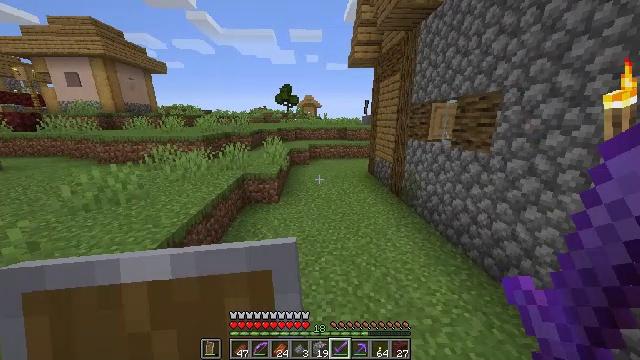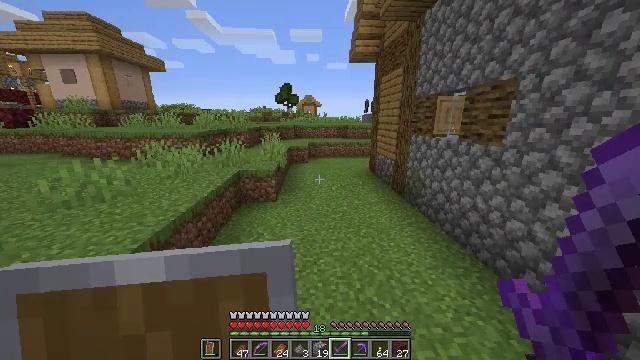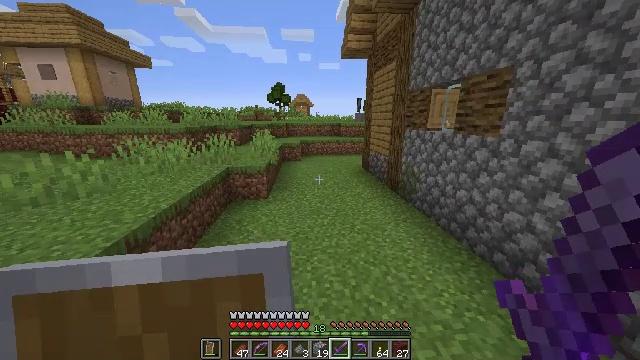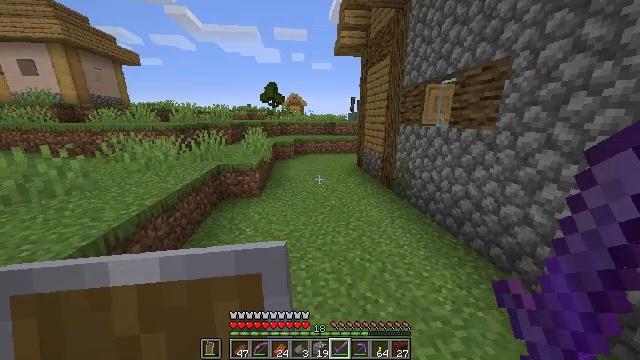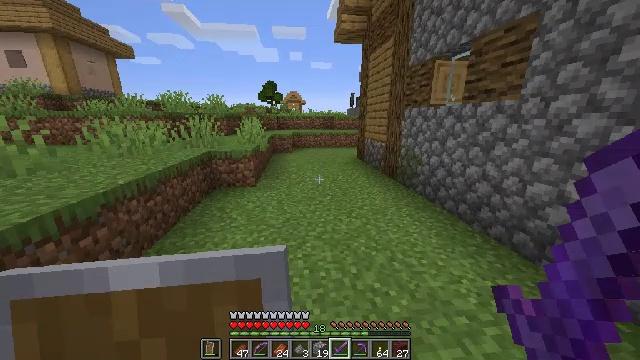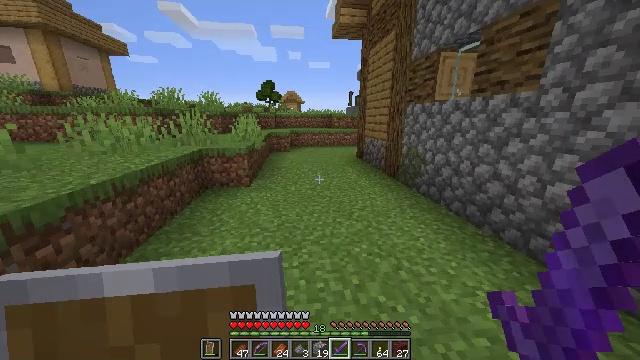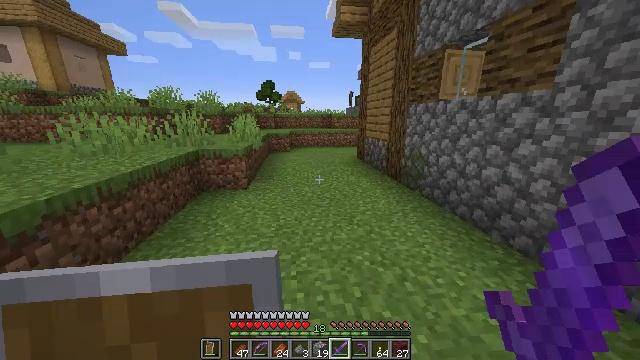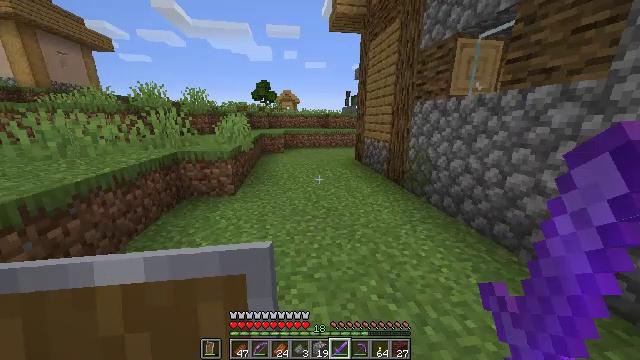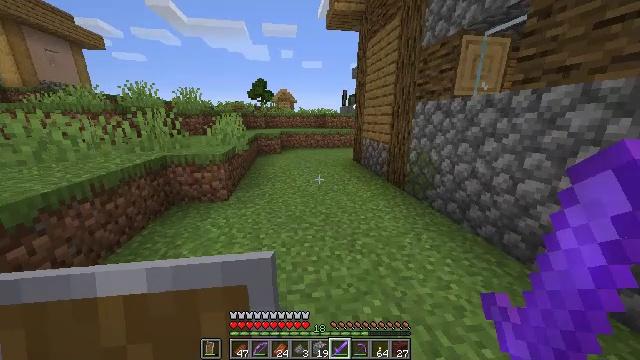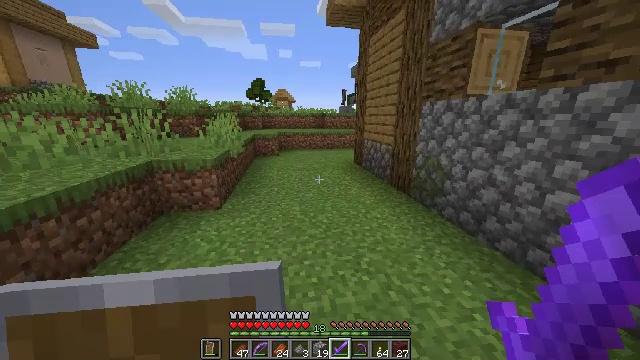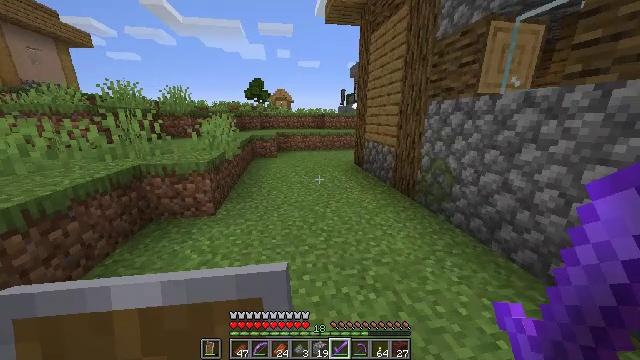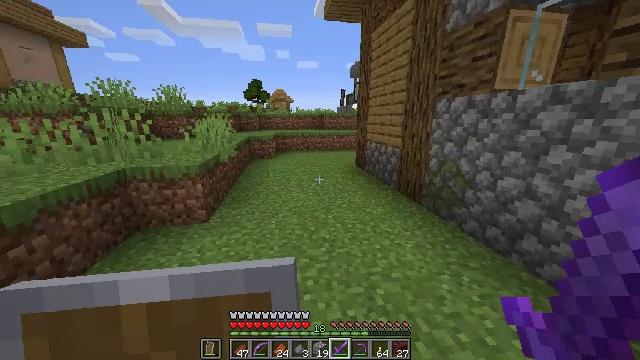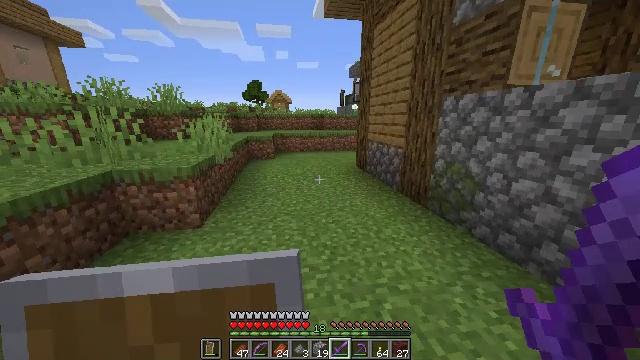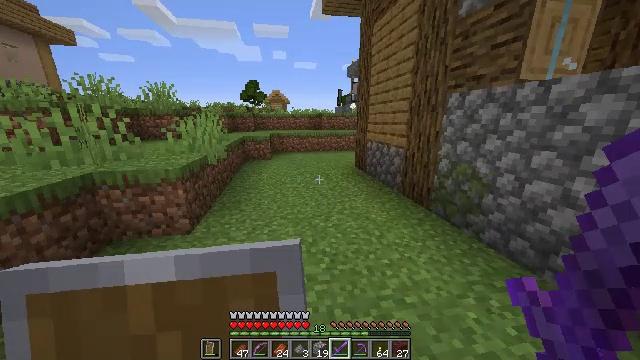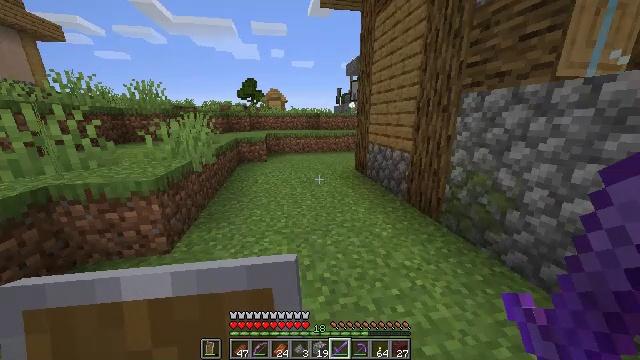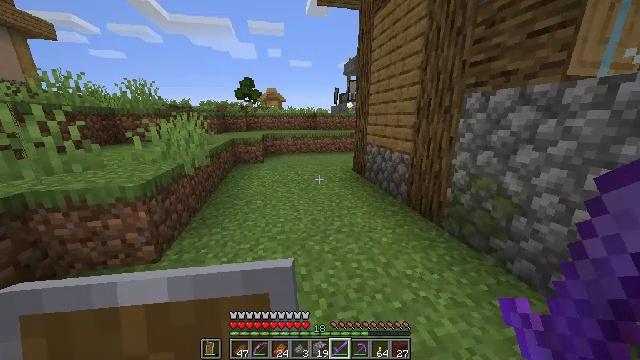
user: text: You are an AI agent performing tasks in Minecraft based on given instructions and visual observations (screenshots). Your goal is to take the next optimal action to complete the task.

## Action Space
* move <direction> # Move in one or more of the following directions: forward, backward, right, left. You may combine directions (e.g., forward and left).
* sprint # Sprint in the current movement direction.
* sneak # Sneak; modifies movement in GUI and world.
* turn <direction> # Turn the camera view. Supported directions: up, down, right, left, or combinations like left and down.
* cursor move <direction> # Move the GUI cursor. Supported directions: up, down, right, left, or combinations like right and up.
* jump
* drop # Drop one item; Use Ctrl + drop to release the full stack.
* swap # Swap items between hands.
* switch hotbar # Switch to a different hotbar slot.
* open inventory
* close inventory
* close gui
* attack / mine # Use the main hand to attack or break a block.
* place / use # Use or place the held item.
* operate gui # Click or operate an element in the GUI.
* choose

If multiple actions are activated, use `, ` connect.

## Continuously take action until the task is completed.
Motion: motion action
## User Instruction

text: Break the grass block.
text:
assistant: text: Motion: move forward
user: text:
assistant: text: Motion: move forward, turn right
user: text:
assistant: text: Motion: move forward, turn right
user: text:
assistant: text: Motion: move forward
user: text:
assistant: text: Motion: move forward
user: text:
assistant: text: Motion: move forward
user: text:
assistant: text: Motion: move forward, turn right
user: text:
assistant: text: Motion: move forward
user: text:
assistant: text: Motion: move forward
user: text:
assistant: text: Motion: move forward
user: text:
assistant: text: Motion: move forward
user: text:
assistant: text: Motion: move forward
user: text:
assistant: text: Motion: move forward
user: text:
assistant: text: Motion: move forward
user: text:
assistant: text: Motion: move forward
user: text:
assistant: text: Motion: move forward
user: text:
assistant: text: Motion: move forward
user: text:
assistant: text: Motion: move forward
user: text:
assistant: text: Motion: move forward
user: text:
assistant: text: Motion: move forward
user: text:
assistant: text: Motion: move forward
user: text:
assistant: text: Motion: move forward
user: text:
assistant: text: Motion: move forward
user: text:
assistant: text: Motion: move forward
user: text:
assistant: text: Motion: move forward
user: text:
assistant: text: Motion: move forward
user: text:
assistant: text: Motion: move forward
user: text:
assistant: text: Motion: move forward
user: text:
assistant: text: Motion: move forward
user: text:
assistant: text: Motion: move forward